Field crop: tomato
Growth stage: 2
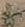
Species: solanum